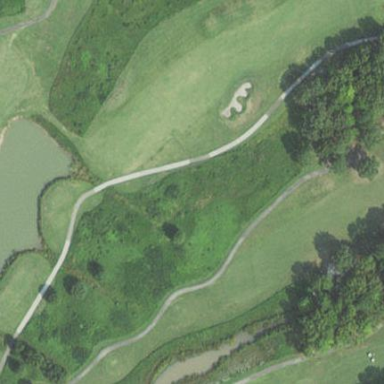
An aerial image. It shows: Golf pitch for leisure land.